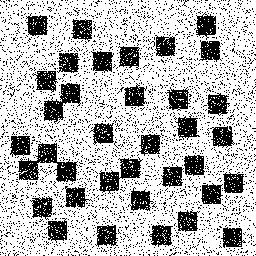
Squares: 36
Triangles: 0
Stars: 0
Total shapes: 36